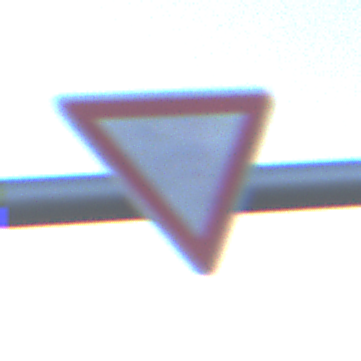
Verkehrszeichen: VorfahrtGewaehren
Umgebung: Outdoor, Nature
Tageszeit: Dawn
Wetter: Clear
Licht: Natural
Jahreszeit: NotSpecified
Kontrast: LowContrast